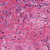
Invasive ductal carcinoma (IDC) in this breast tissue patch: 1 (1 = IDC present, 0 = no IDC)